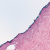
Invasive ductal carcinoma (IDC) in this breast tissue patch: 0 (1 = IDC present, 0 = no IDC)